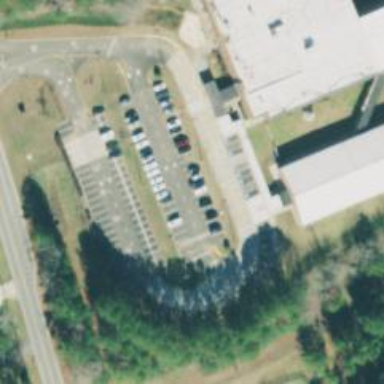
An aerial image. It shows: Parking area with surface.